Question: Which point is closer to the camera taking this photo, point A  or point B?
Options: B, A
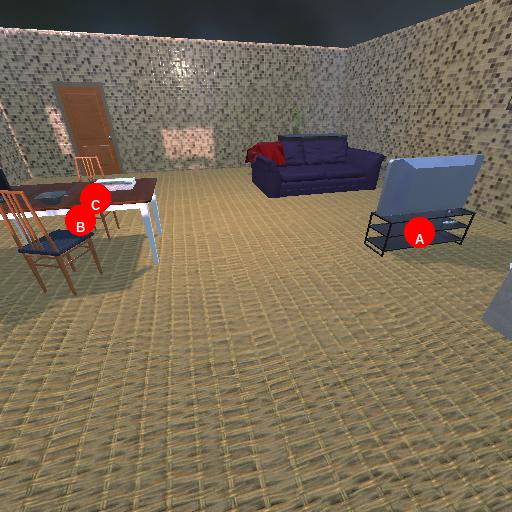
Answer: B